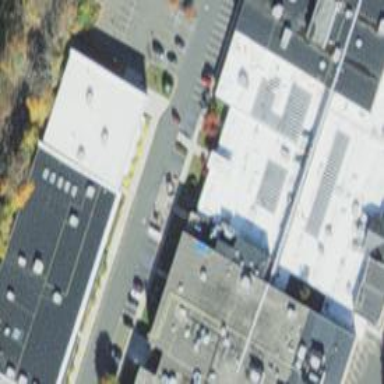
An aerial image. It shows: Parking area.